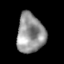
Tissue: lung
Cell type: T cells
Senescence score: 0.2156
Nuclear area (px): 1057
Mean DAPI intensity: 147.898